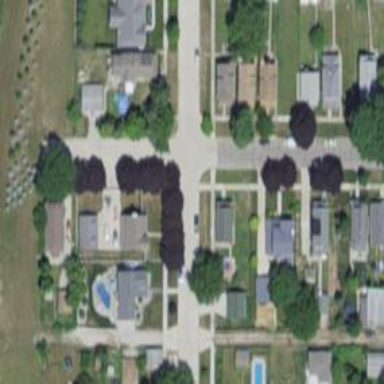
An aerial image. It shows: Residential road with separate sidewalk.